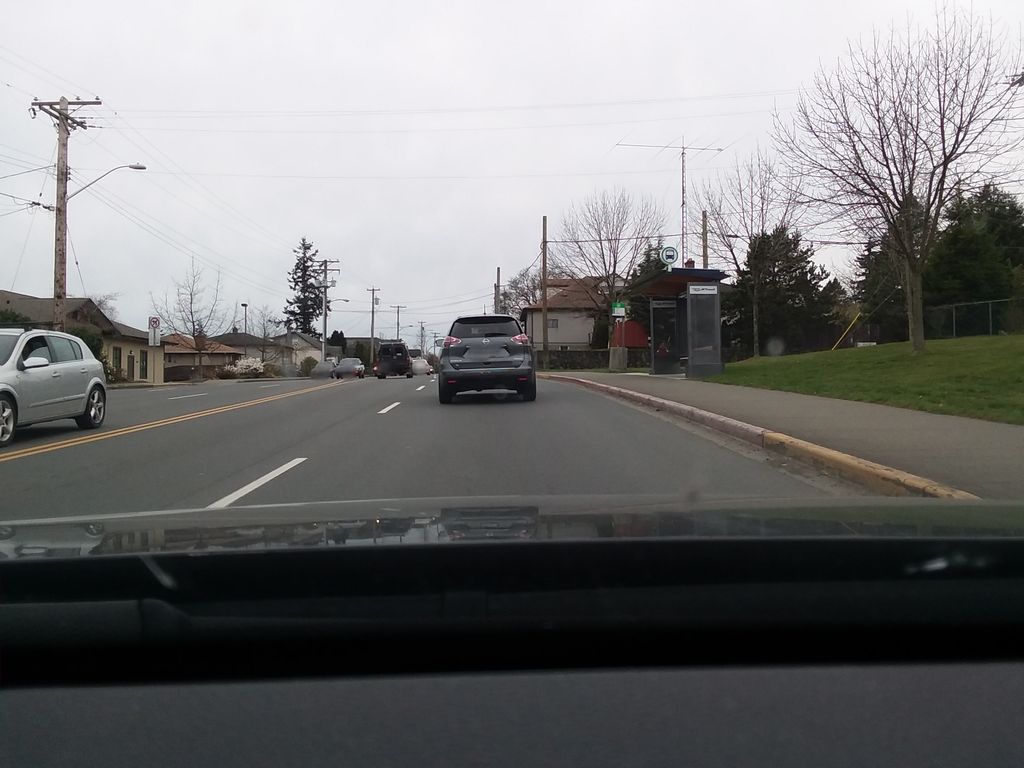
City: victoria